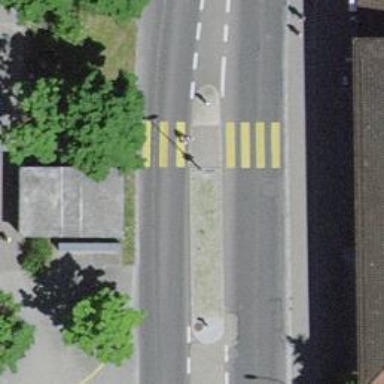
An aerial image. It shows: Marked road crossing with pedestrian island.